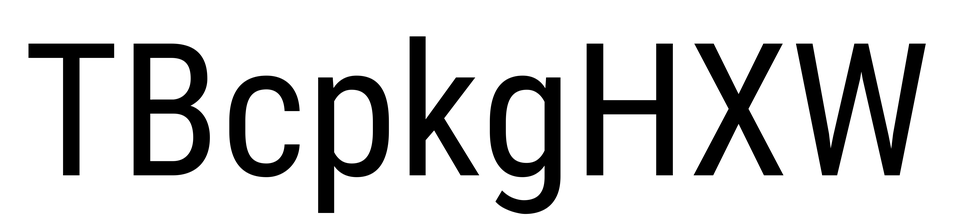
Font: Roboto_Condensed_Regular